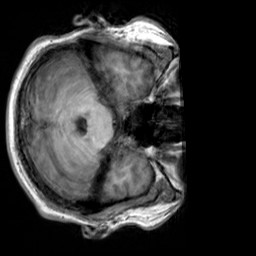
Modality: T1w
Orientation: axial
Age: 25
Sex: male
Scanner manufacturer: siemens
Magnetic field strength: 3 T
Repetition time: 2.3 s
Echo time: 0.00303 s